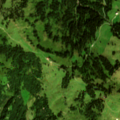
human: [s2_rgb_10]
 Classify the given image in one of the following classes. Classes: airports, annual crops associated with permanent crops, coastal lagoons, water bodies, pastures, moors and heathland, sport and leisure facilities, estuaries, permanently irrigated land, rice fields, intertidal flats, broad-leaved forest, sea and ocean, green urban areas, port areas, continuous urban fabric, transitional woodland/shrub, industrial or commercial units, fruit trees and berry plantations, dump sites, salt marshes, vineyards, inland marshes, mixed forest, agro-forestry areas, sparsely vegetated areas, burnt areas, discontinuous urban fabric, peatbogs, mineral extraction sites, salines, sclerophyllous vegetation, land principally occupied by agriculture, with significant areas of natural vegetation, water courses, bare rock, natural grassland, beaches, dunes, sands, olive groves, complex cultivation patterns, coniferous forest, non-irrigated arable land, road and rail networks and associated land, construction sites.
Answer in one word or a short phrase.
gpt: pastures, coniferous forest, mixed forest, natural grassland